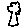
Label: tree